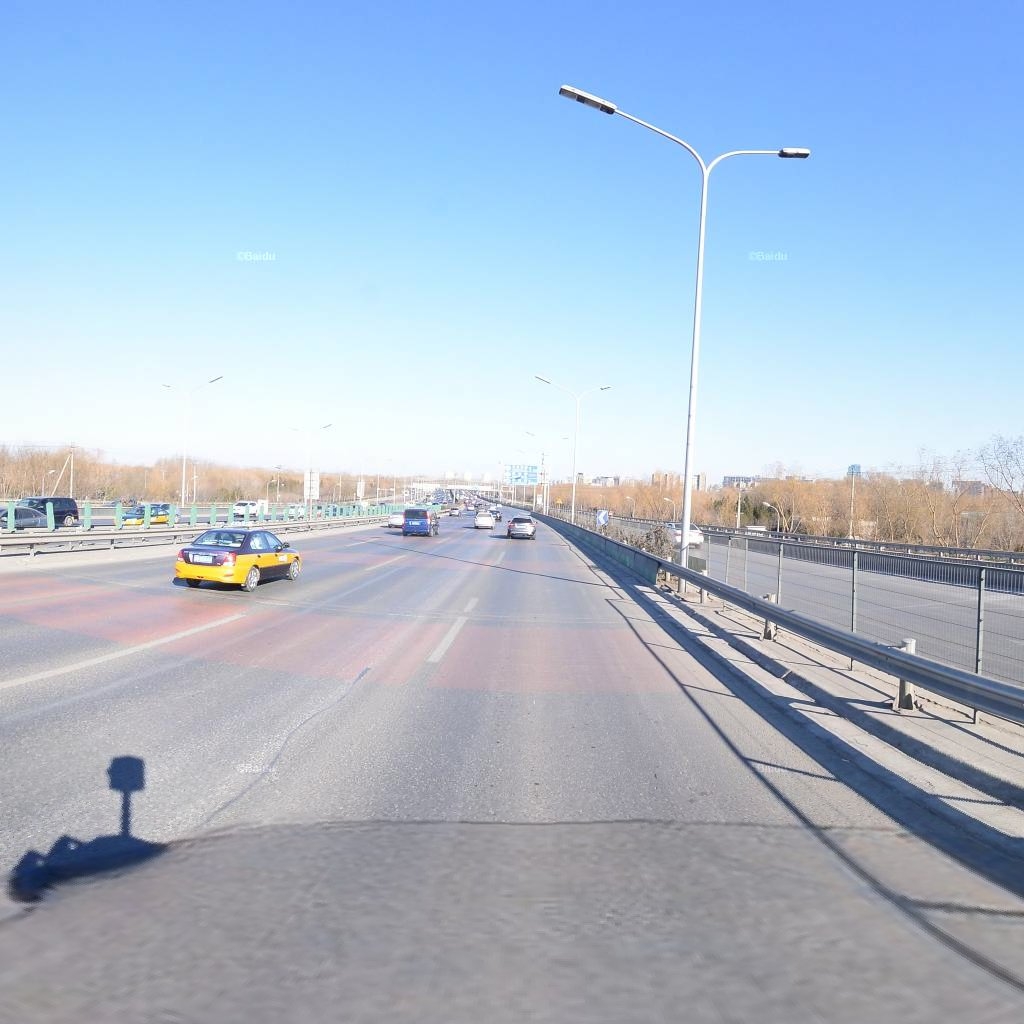
Region: Haidian
Road damage annotations: longitudinal patch